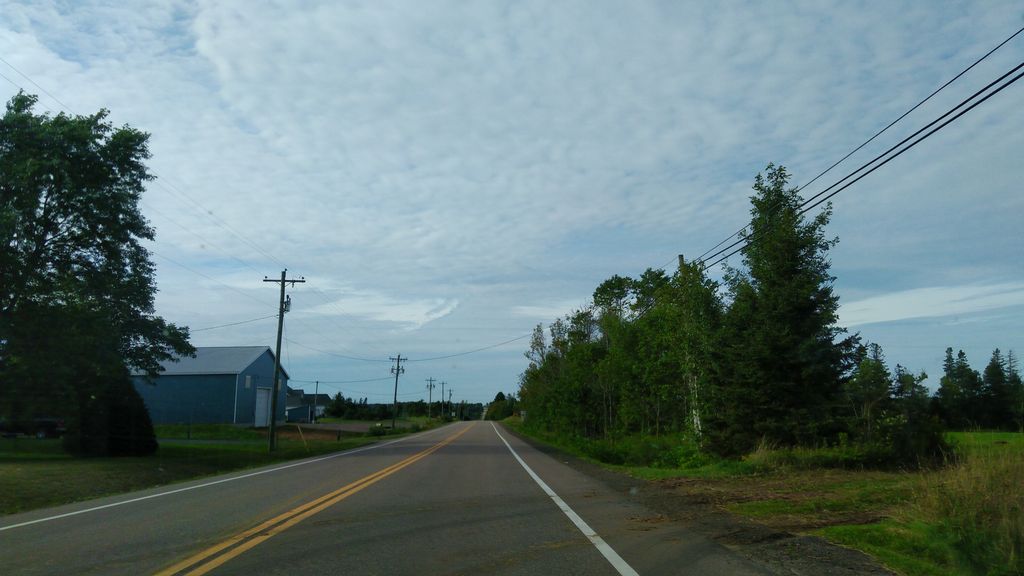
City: charlottetown